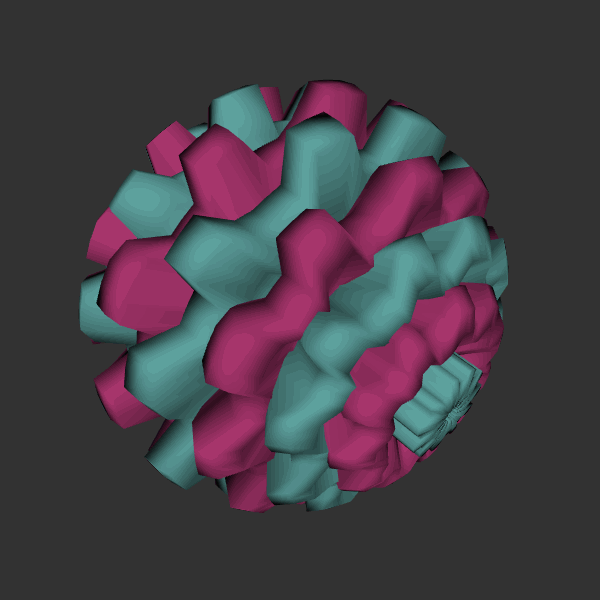
Background: dark